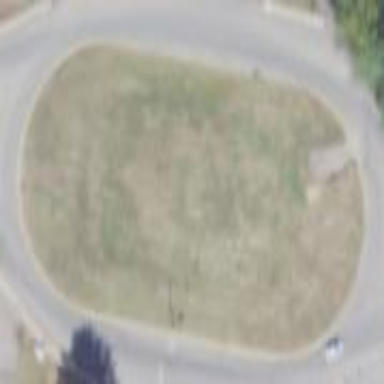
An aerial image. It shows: Tertiary road with asphalt surface. The road leads to circular junction.